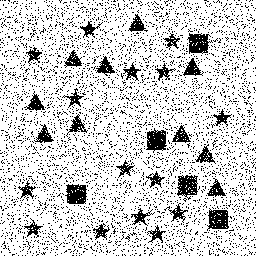
Squares: 5
Triangles: 10
Stars: 15
Total shapes: 30